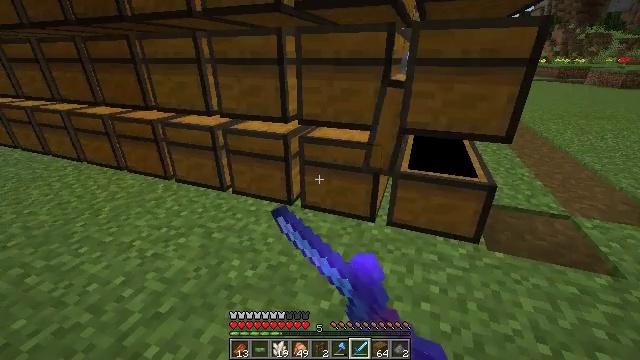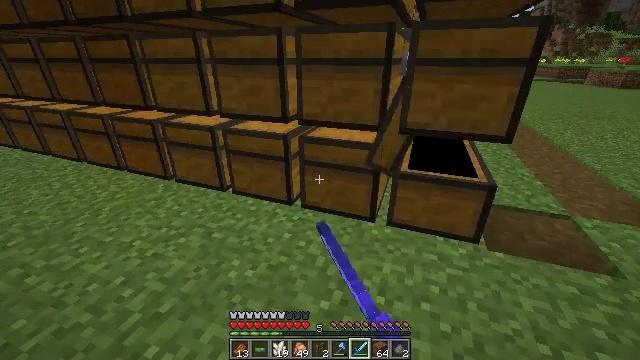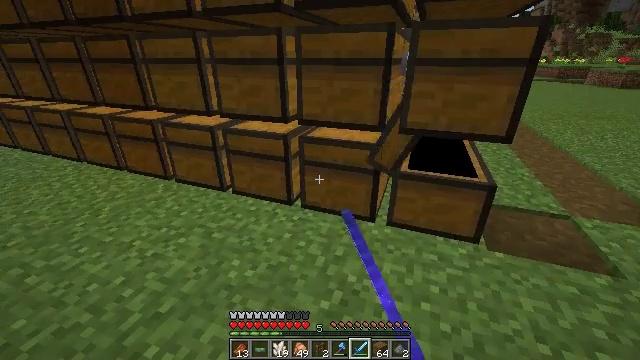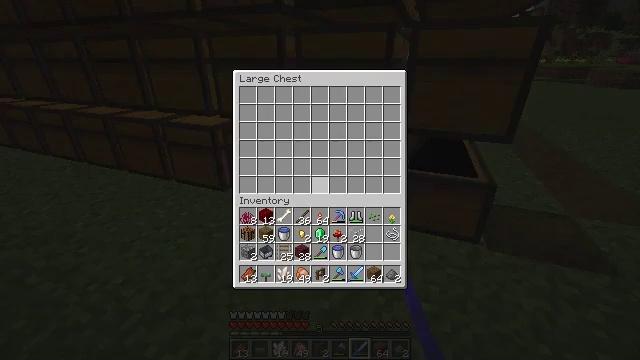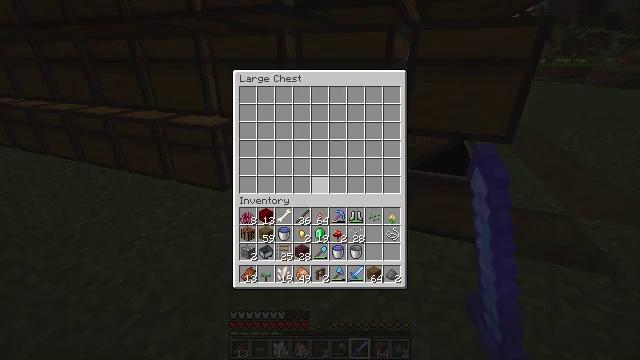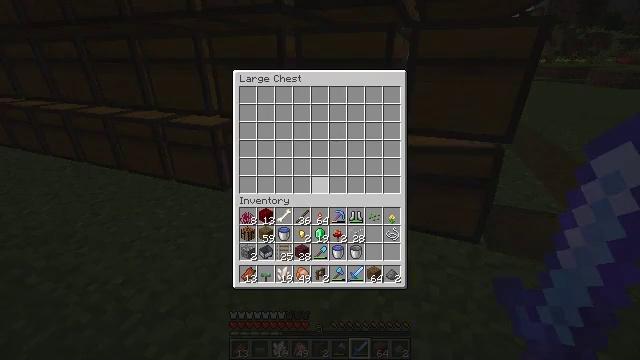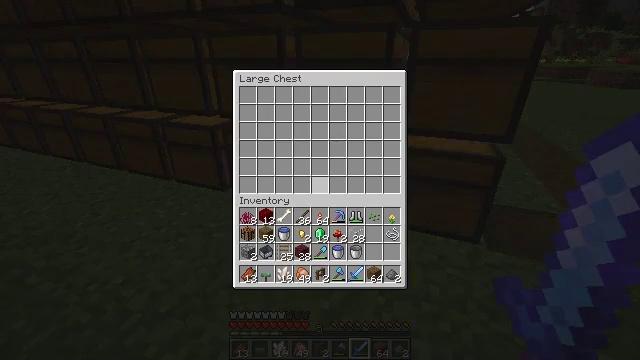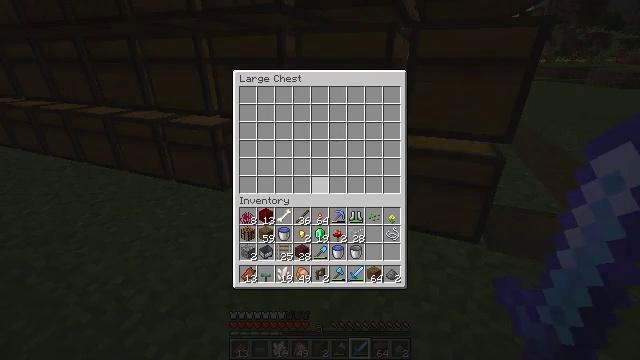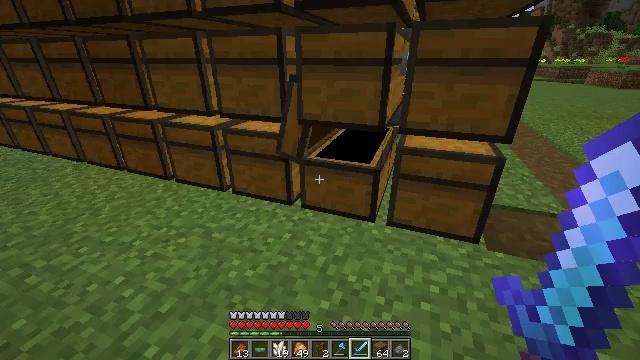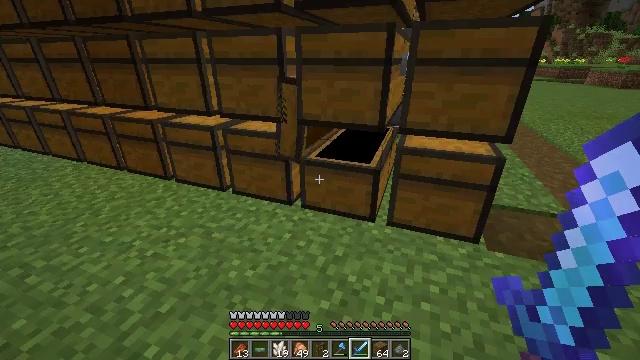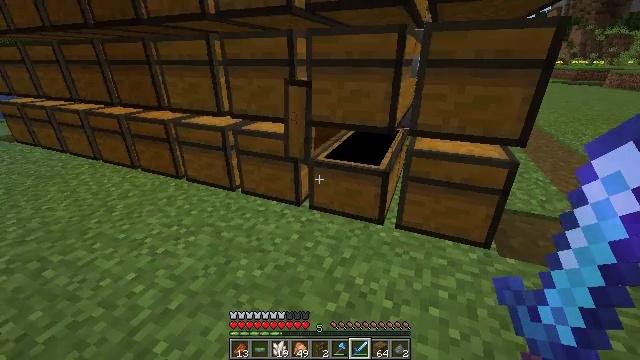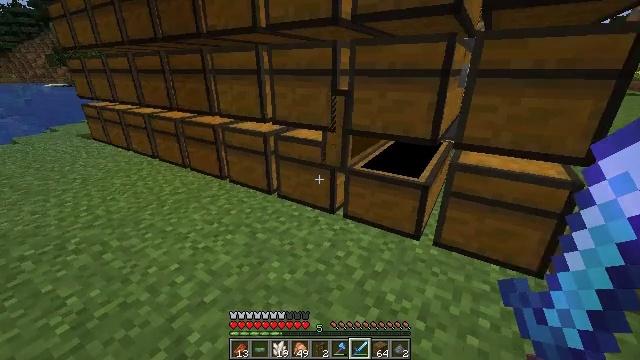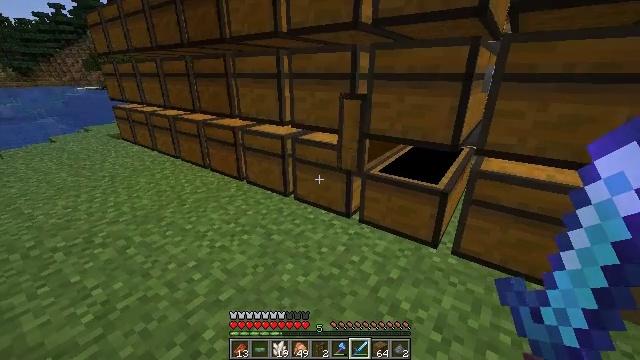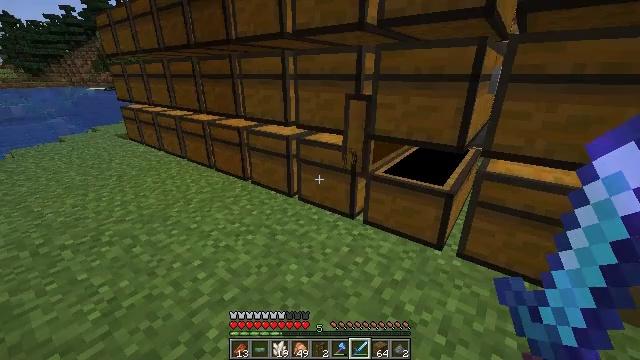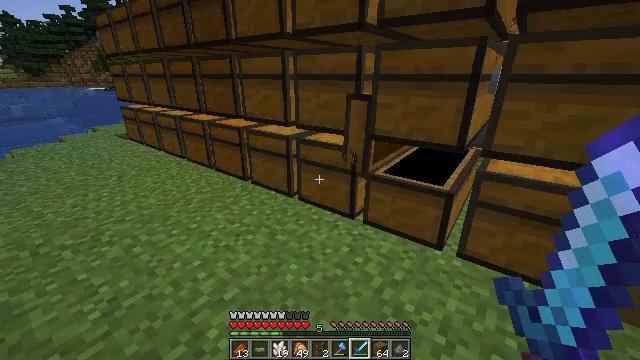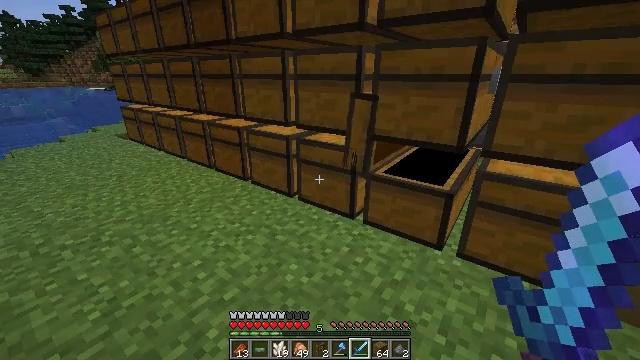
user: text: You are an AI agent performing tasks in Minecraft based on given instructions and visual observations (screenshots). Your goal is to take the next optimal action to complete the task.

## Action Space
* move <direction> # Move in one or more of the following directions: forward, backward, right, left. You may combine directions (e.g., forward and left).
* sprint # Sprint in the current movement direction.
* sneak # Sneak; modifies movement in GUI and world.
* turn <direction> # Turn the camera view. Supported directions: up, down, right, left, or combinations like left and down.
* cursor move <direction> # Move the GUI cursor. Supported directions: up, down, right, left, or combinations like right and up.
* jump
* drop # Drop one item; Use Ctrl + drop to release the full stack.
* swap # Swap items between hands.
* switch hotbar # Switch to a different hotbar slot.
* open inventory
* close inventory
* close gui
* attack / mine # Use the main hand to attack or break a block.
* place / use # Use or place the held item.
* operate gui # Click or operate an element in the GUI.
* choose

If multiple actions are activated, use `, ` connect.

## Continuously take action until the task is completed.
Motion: motion action
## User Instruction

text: Collect wheat crops.
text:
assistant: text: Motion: use / place
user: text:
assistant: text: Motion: no_op
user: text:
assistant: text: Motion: open gui
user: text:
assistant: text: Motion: no_op
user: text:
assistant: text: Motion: no_op
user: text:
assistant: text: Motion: no_op
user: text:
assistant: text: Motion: no_op
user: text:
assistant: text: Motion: no_op
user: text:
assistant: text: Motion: close gui
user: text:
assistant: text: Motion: turn left
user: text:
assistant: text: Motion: turn left and up
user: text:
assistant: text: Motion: turn left
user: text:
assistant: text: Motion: turn left
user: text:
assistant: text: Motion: no_op
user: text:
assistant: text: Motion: no_op
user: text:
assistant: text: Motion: use / place
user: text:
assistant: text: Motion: use / place
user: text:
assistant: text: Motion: use / place
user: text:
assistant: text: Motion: use / place
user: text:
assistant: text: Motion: no_op
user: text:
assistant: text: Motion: open gui
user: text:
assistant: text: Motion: no_op
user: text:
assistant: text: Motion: no_op
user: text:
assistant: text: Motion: no_op
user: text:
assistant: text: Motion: no_op
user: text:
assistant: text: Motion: close gui
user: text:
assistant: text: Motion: no_op
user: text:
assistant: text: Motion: turn left
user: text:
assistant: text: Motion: turn left and up
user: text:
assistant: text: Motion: turn left